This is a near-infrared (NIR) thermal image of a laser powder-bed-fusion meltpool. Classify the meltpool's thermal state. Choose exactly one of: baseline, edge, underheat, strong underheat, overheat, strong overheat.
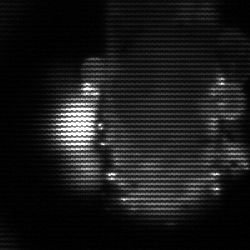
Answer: strong underheat